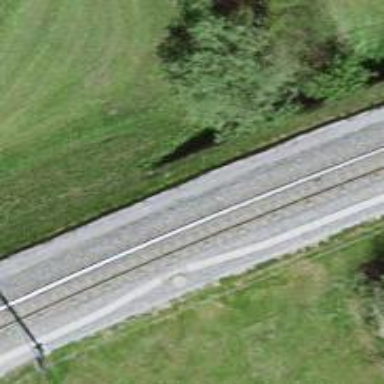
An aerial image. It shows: Narrow-gauge railway bridge with electrified contact lines over single track.